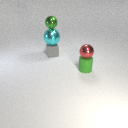
small gray rubber cube to the left of small green rubber cylinder